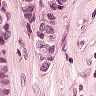
Metastatic tissue present: yes